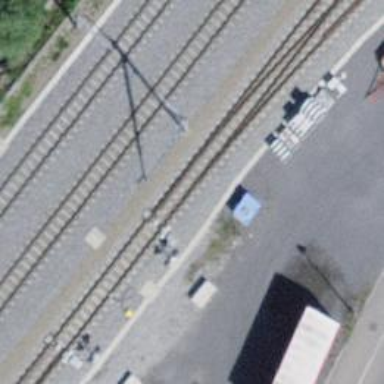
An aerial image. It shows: Narrow-gauge railway with one track. The electrification is done using contact line. It is spur service.